Interaction volume radius: 5 \u00c5
Interaction volume height: 20 \u00c5
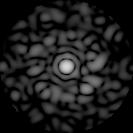
Disorder parameter: 0.8068